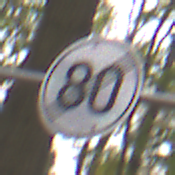
Verkehrszeichen: EndeGeschwindigkeit80
Umgebung: Outdoor, Nature
Tageszeit: Midday
Wetter: Overcast
Licht: Natural
Jahreszeit: NotSpecified
Kontrast: LowContrast